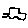
Label: car